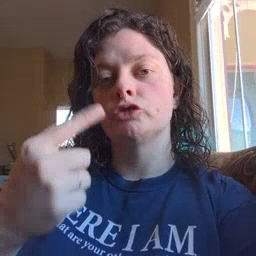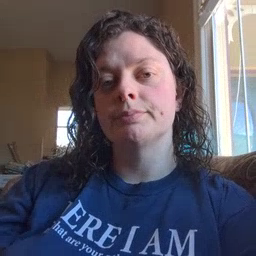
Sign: first